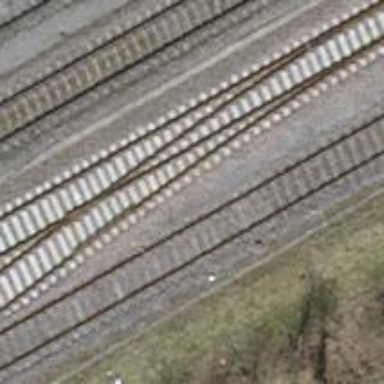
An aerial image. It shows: Siding railway track with electrified contact line.